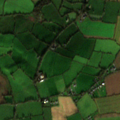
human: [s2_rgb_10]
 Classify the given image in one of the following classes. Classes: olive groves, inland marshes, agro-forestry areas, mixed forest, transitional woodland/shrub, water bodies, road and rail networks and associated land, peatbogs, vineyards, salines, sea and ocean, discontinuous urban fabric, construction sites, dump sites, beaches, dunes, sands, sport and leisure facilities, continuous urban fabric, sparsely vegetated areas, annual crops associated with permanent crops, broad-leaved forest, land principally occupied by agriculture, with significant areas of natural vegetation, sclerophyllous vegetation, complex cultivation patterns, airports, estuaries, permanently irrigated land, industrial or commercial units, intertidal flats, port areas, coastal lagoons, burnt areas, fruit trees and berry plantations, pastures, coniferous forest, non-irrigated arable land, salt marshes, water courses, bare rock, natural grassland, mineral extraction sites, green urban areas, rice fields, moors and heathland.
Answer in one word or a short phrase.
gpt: non-irrigated arable land, pastures